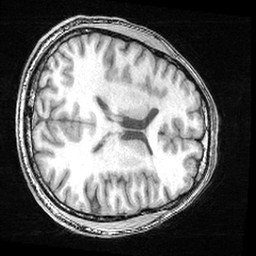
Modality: T1w
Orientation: axial
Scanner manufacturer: ge
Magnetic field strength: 3 T
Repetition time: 0.008572 s
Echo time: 0.003384 s